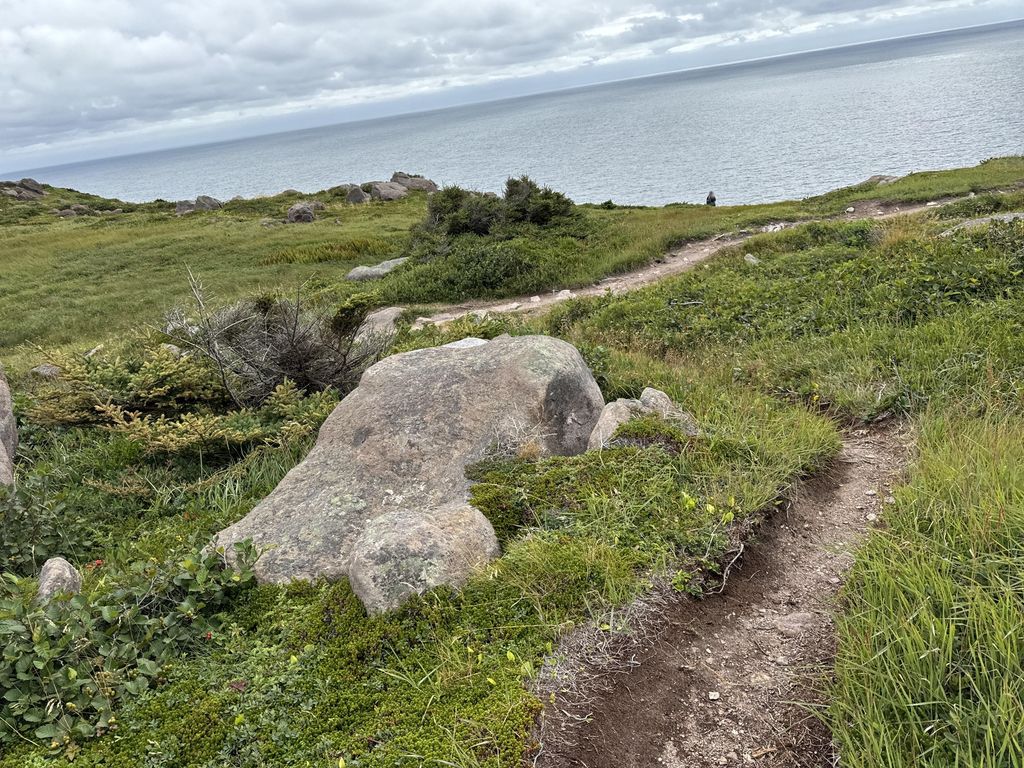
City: st_johns